Question: I am using asp.net project to create a website.

Code
'''
<%-- <ul class="SearchTypes">
<li id="SearchDefaultLbl" class="search-list-type" onclick="OnClickChangeSearchText(this, 'SearchBoxLbl')">
<div>Default Search</div>
</li>
<li id="SearchLocations" class="search-list-type" onclick="OnClickChangeSearchText(this, 'SearchBoxLbl')">
<div>search Books</div>
</li>
<li id="SearchDevelopments" class="search-list-type" onclick="OnClickChangeSearchText(this, 'SearchBoxLbl')">
<div>search Authors</div>
</li>
<li id="Searchpeople" class="search-list-type" onclick="OnClickChangeSearchText(this, 'SearchBoxLbl')">
<div>search Genre</div>
</li>
</ul>--%>
'''
'''
function OnClickChangeSearchText(_elem,_elemLbl)
{
var div = document.getElementById("SearchPopup");
var Lbl = document.getElementById(_elemLbl);
Lbl.textContent = _elem.value;
div.style.display = "none";
//var srch_type = document.getElementById("SearchTypeStorage");
//if (_elem.id == SearchBooksLbl)
//{
// srch_type.value = 1;
//}
//if (_elem.id == SearchAuthorsLbl) {
// srch_type.value = 2;
//}
//if (_elem.id == SearchGenreLbl) {
// srch_type.value = 3;
//}
var srch_type = document.getElementById("SearchTypeStorage");
if (_elem.value == "search Books")
{
srch_type.value = 1;
}
if(_elem.value=="search Authors")
{
srch_type.value = 2;
}
if (_elem.value == "search Genre") {
srch_type.value = 3;
}
}
'''
How can i replace the onclicks inside the "li" tag by a single onclick on the "ul" tag and manage it in the java script section?
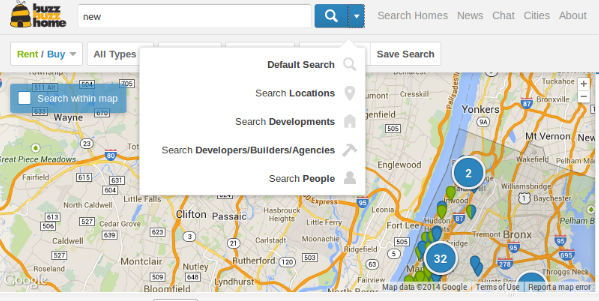
Answer: Use JQuery
'''
$("ul.SearchTypes li").on("click",function(){ OnClickChangeSearchText(this,'SearchBoxLbl'); })
'''